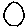
Label: moon